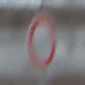
Verkehrszeichen: VerbotFahrzeugeAllerArt
Umgebung: Outdoor, RoadRail
Tageszeit: SunriseSunset
Wetter: PartlyCloudy
Licht: Natural
Jahreszeit: NotSpecified
Kontrast: LowContrast